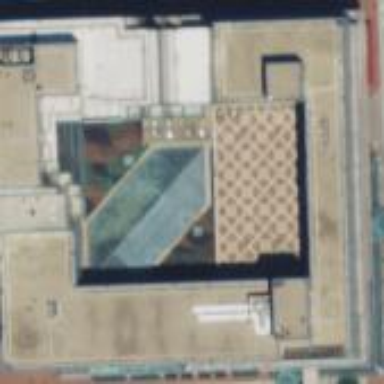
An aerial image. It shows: Hotel building located within mall.